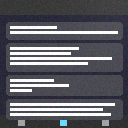
Screen state: on